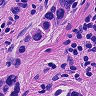
Metastatic tissue present: yes